Question: Game Rule: Clicking a light toggles itself and its diagonal (upper-left, upper-right, lower-left, lower-right) lights. What is the minimum number of clicks required to turn off all the lights?
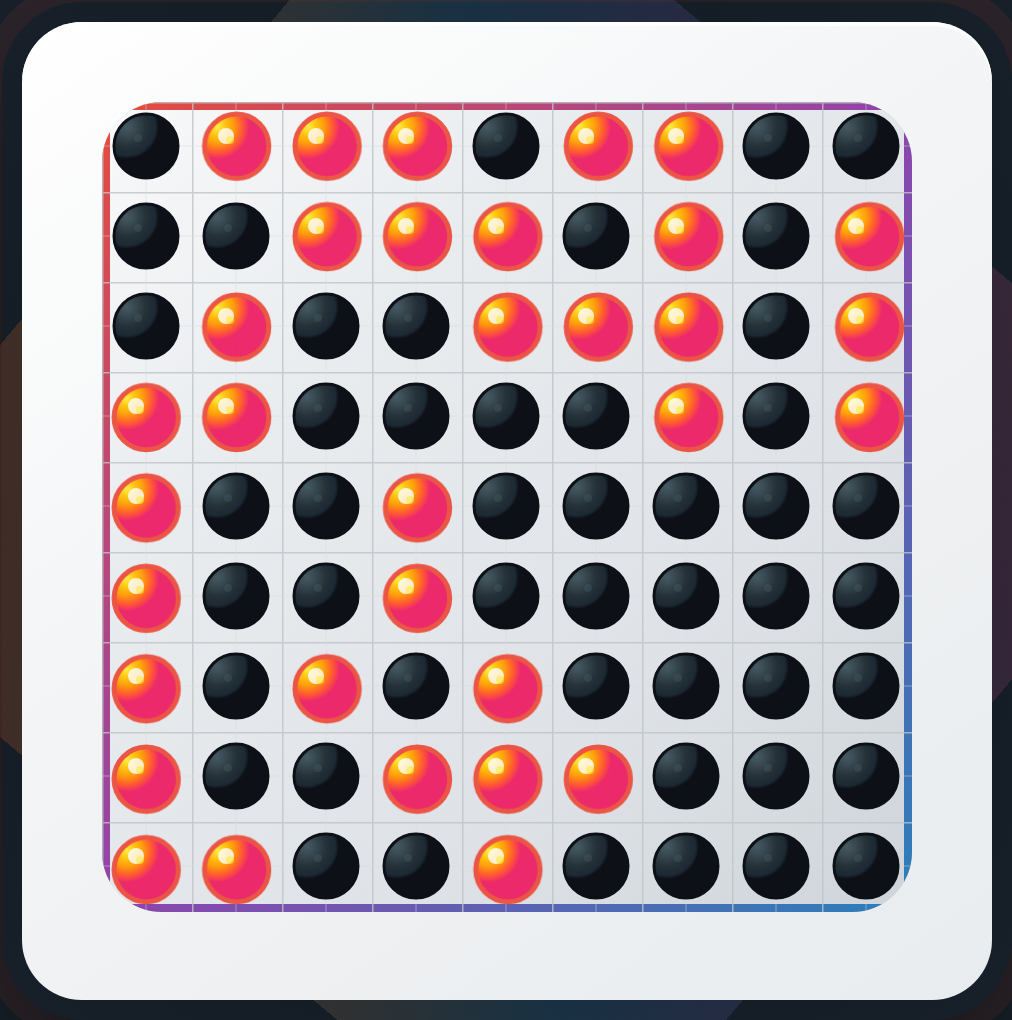
Answer: 11